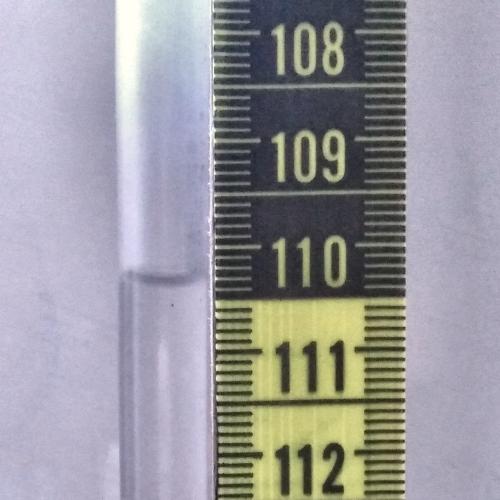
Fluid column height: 110.3 cm